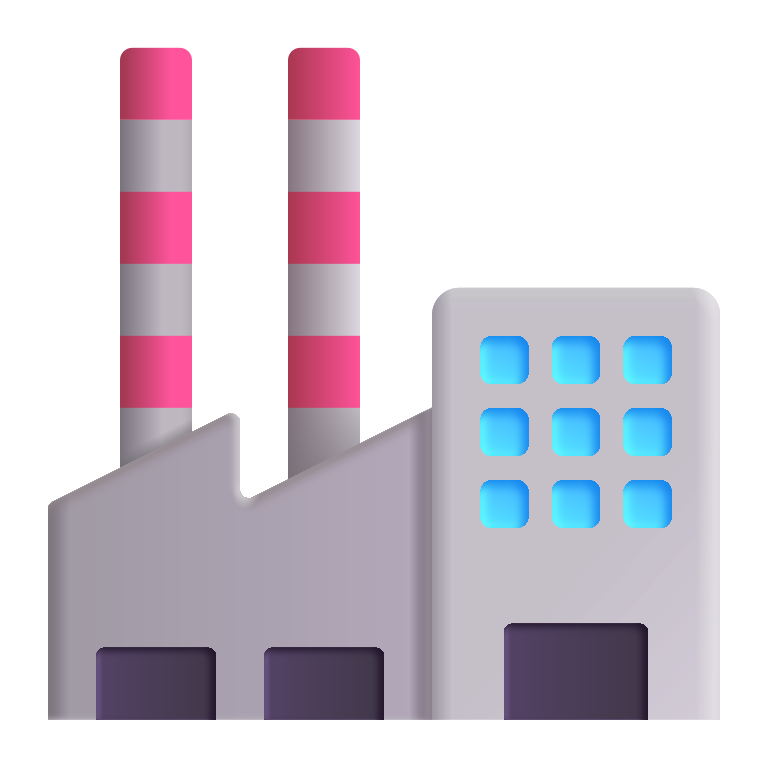
factory color